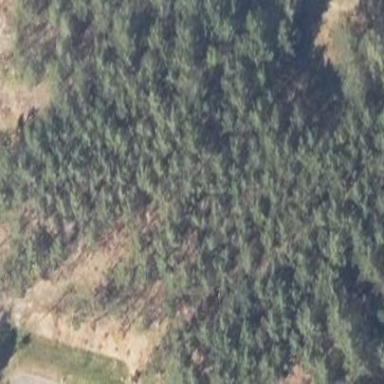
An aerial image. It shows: Forest with needle-leaved trees.